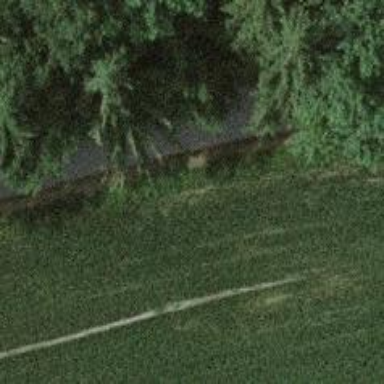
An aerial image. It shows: Well-maintained track road of grade 1.